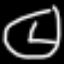
Label: clock